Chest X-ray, PA view. Patient: 31 years old, sex F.
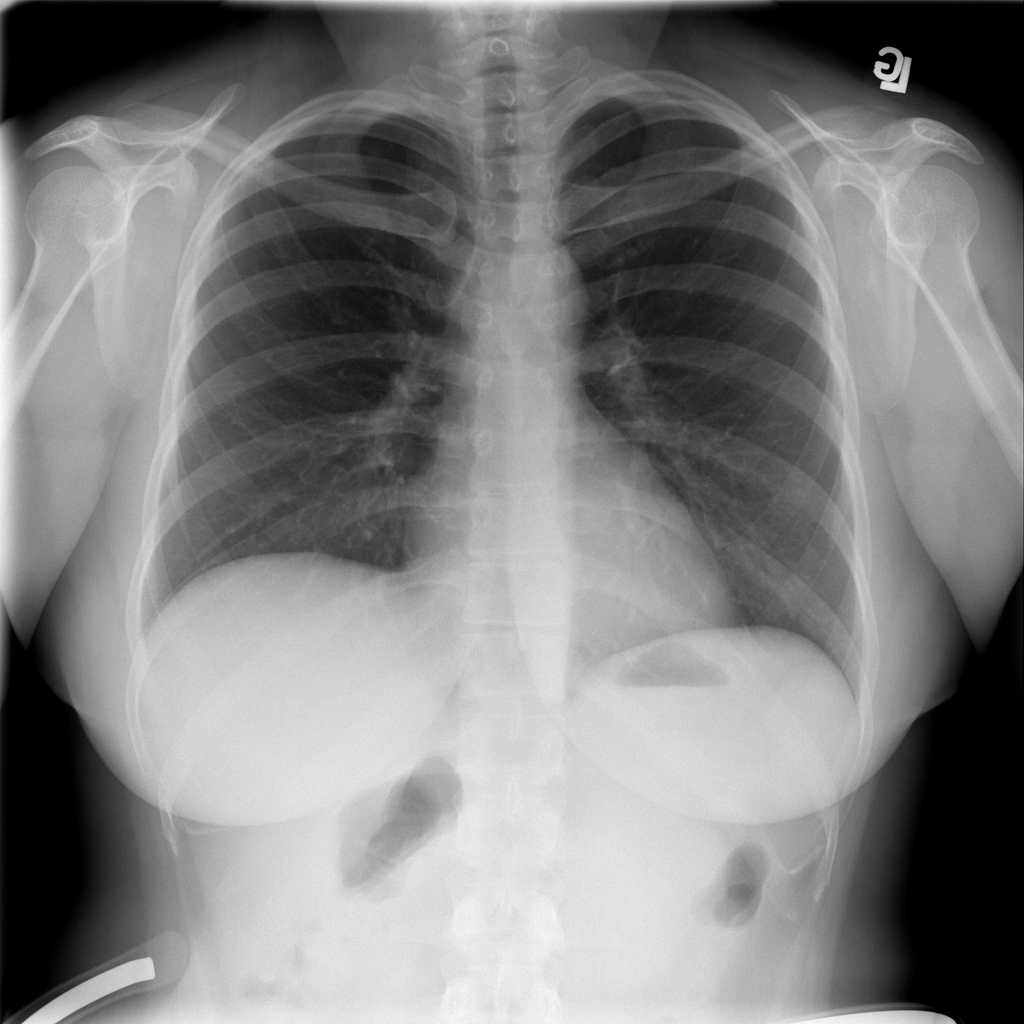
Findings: No Finding